Question: I'm curious how to get a (visual) list like in the CNN-app

How to get multiple lines per item.
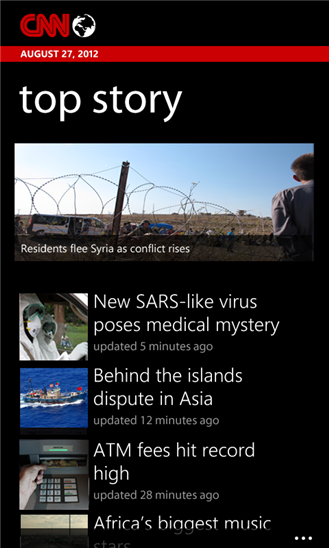
Answer: If i guess right you are searching for ListBox control. <URL> are good examples that may be solve your problem..